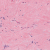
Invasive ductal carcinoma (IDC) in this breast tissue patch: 0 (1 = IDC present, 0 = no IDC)